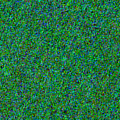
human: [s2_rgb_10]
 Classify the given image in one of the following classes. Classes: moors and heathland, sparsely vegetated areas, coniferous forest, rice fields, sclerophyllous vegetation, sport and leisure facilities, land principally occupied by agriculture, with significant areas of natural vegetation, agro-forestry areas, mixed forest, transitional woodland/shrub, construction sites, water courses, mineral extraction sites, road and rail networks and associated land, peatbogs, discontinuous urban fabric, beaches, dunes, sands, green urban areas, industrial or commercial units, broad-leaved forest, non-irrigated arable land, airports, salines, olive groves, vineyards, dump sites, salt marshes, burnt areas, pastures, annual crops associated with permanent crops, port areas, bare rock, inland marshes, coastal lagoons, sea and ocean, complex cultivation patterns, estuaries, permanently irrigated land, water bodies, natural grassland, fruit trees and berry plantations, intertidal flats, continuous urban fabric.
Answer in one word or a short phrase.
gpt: sea and ocean